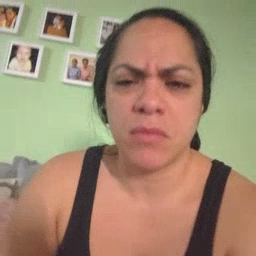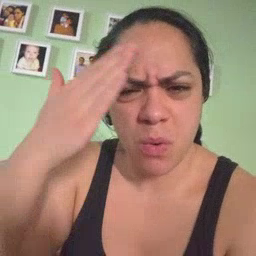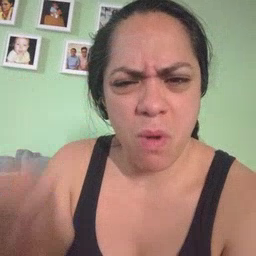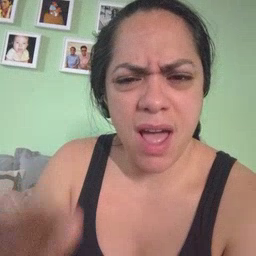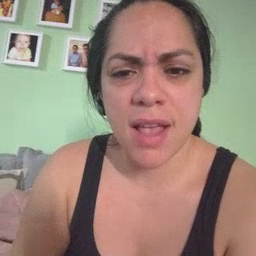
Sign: why